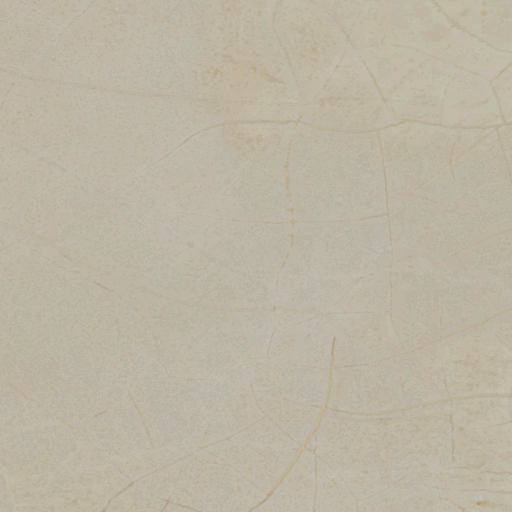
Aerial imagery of plain(s) in California named Lucerne Lake containing only barren land